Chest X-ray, AP view. Patient: 38 years old, sex M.
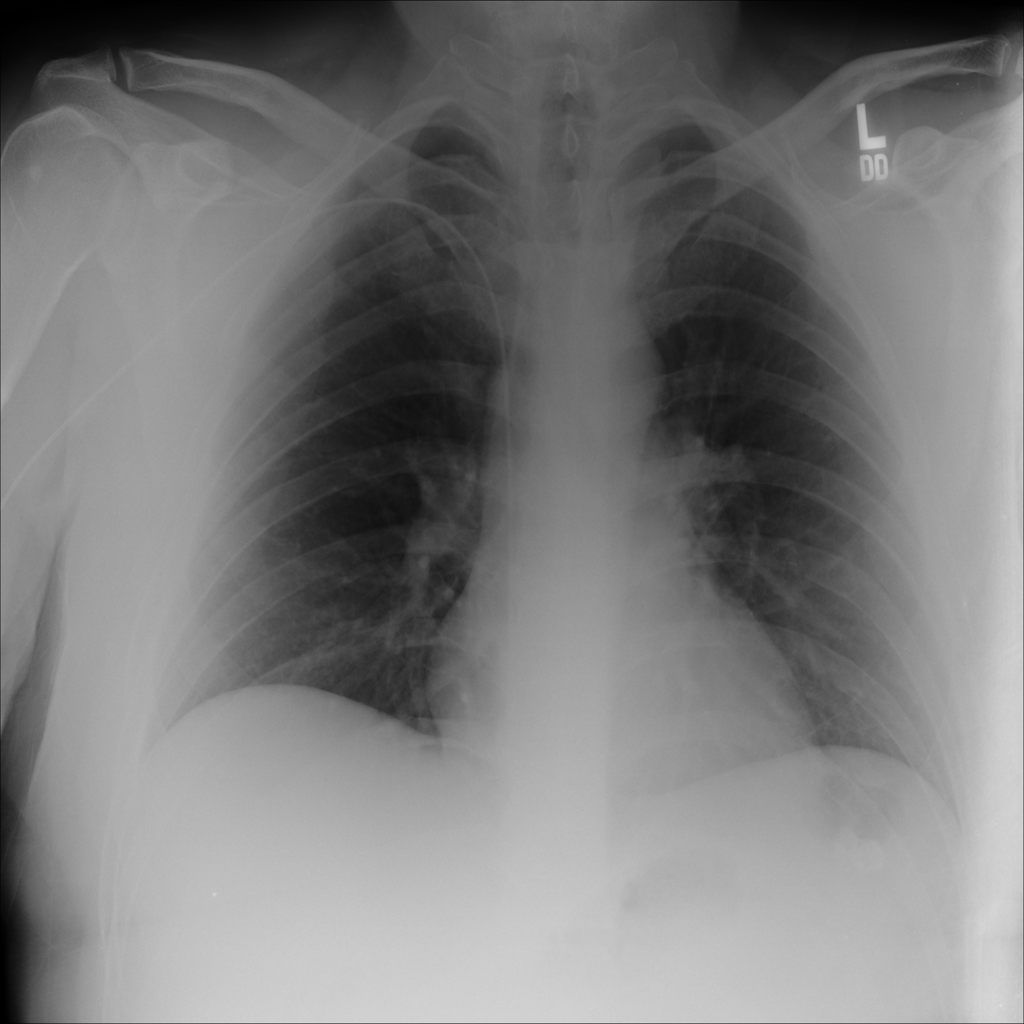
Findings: No Finding